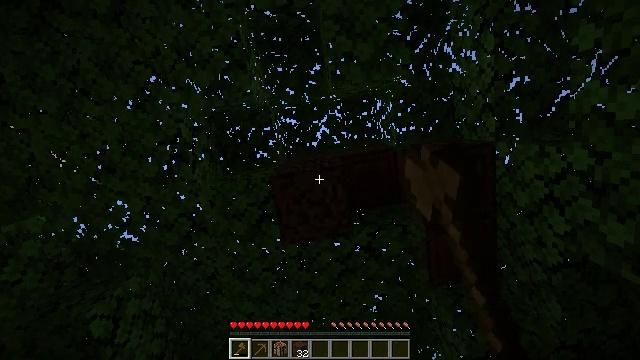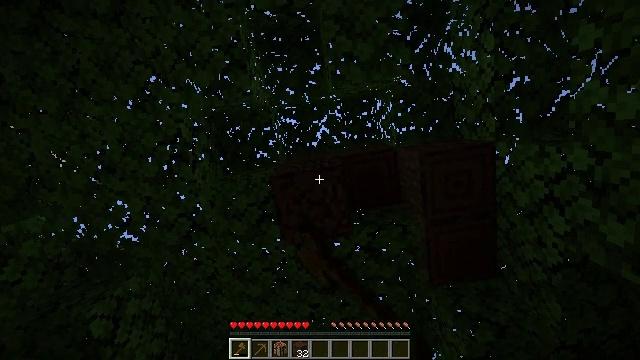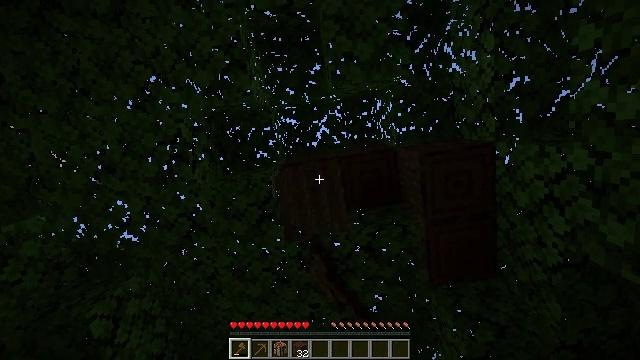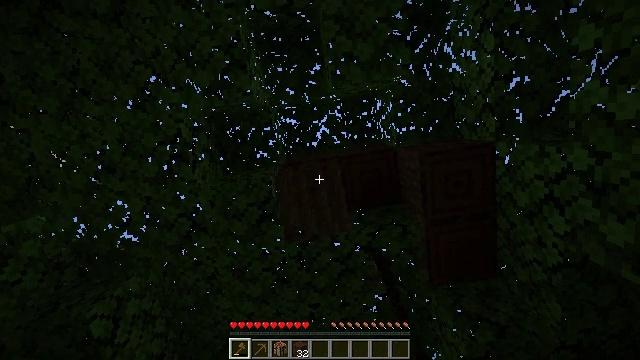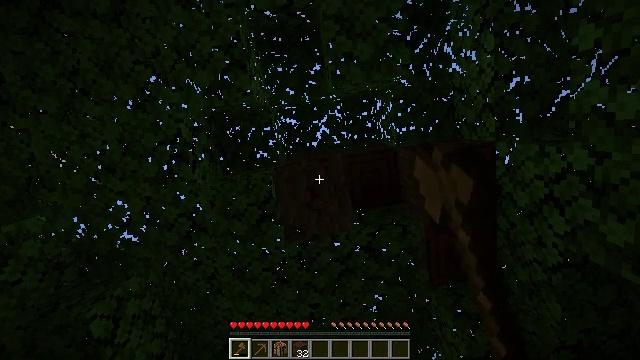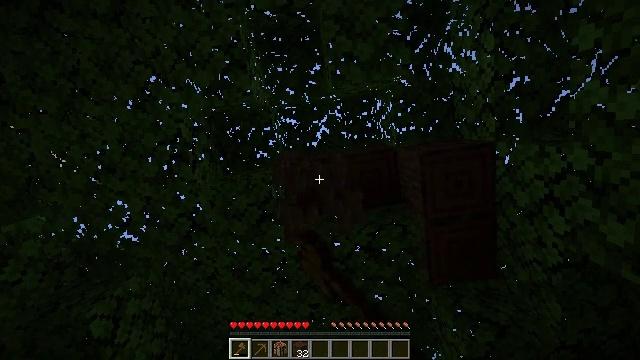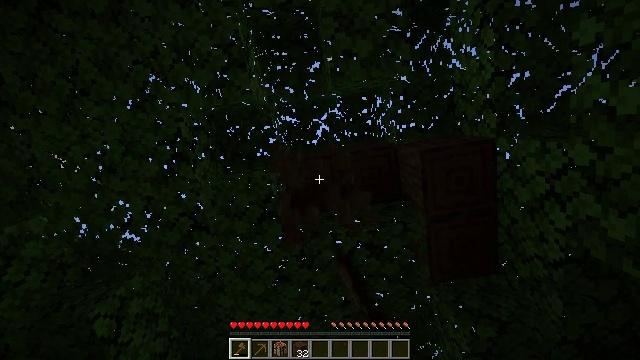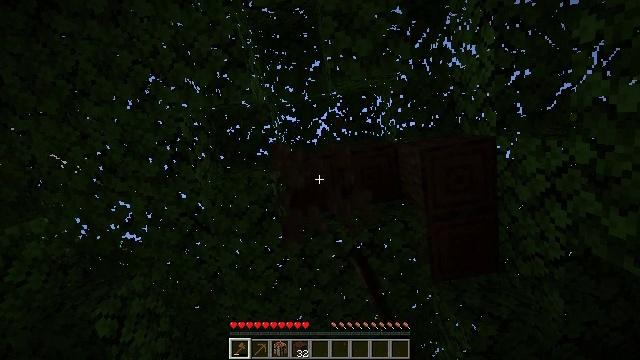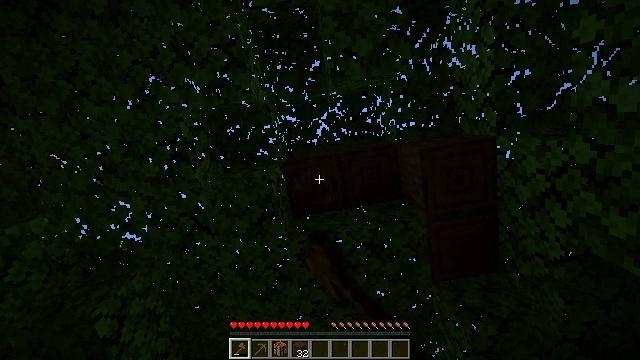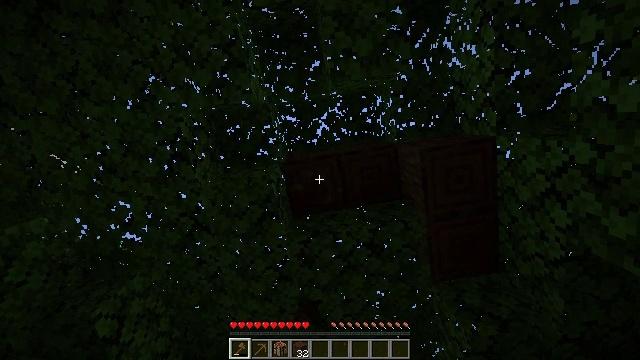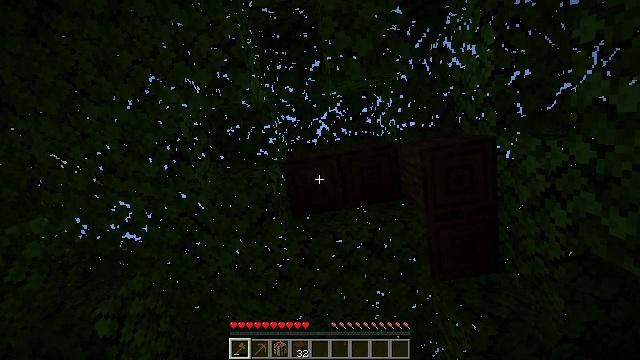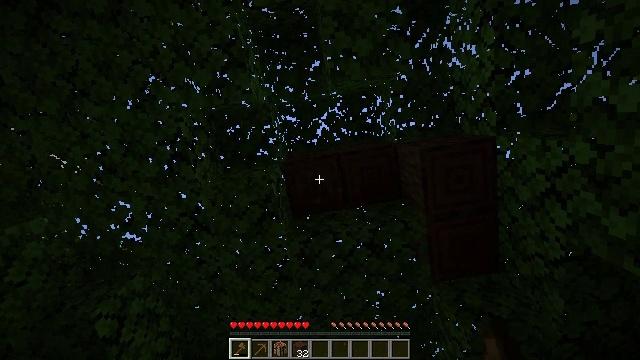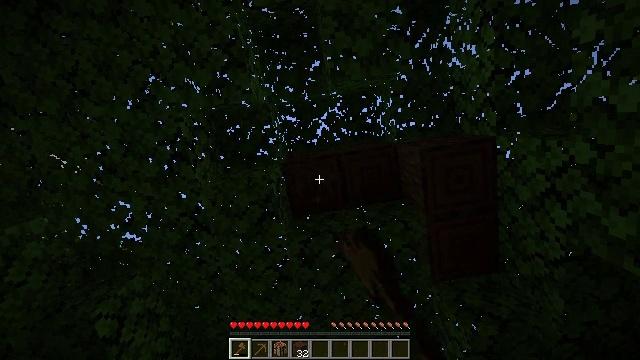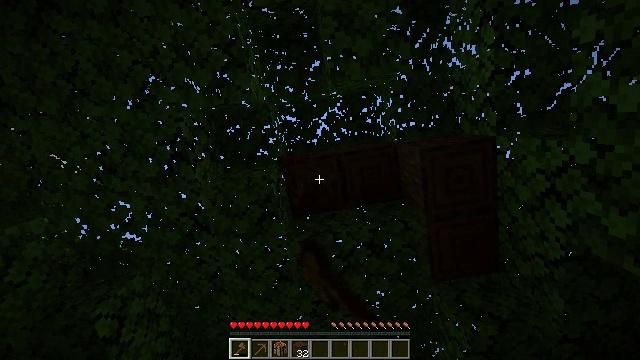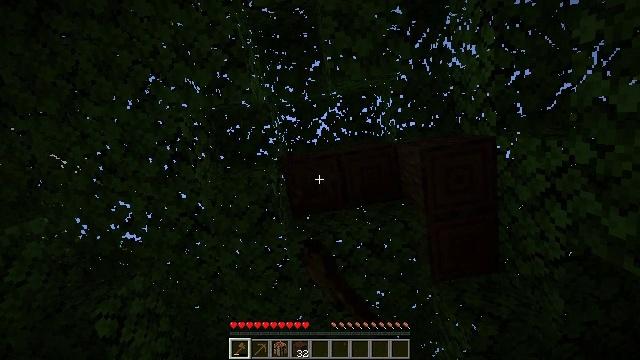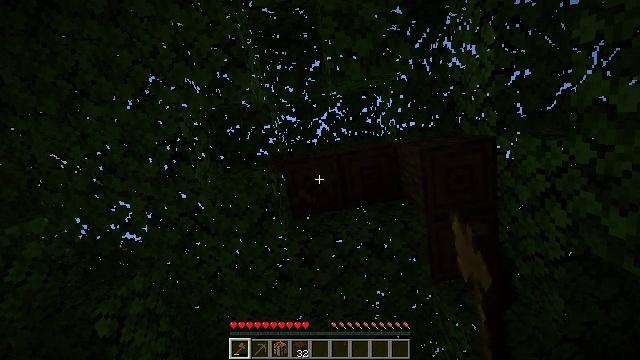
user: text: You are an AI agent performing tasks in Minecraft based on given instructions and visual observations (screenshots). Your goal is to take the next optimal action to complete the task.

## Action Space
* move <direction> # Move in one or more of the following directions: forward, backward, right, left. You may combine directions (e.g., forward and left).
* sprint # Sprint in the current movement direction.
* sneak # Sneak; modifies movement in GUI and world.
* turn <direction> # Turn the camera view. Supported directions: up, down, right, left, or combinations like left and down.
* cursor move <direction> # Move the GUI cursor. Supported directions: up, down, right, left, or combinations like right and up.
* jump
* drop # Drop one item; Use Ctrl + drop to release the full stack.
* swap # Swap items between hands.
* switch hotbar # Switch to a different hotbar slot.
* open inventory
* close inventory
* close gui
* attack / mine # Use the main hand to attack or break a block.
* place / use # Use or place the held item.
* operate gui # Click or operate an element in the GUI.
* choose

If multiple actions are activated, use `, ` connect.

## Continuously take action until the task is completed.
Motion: motion action
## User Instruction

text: Mine the dark oak log from a tree.
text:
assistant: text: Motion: attack / mine
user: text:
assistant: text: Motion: attack / mine
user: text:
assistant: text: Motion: attack / mine
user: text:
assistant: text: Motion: attack / mine
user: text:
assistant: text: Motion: attack / mine
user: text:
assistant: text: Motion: attack / mine
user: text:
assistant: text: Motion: attack / mine
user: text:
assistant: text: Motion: attack / mine
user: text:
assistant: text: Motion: attack / mine
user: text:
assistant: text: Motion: attack / mine
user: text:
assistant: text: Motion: attack / mine
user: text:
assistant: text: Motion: attack / mine
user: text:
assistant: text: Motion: attack / mine
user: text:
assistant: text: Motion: attack / mine
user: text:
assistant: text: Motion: attack / mine
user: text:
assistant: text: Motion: attack / mine
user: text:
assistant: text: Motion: attack / mine
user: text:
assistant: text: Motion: attack / mine
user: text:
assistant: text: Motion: attack / mine
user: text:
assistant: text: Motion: attack / mine
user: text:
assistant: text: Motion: attack / mine
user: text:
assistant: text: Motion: attack / mine
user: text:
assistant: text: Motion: attack / mine
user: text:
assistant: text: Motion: attack / mine
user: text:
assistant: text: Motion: attack / mine
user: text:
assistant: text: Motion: attack / mine
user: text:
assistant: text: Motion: attack / mine
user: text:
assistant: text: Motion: attack / mine
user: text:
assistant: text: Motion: attack / mine
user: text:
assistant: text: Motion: attack / mine